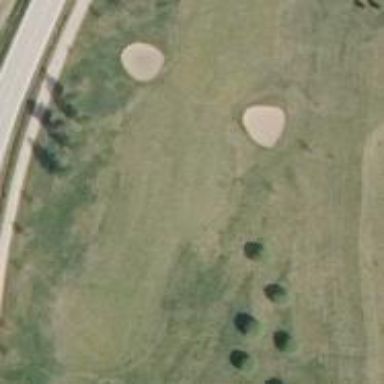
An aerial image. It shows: Golf hole.